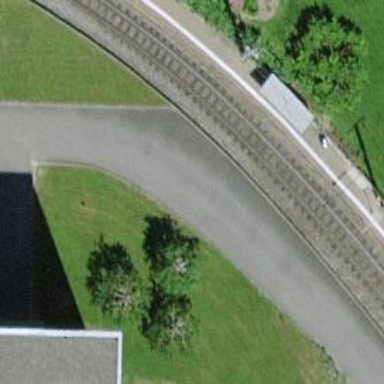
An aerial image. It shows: Narrow-gauge railway track with one electrified contact line.